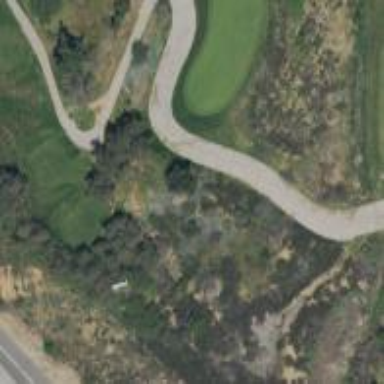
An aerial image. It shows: Service road designated as golf cart path.